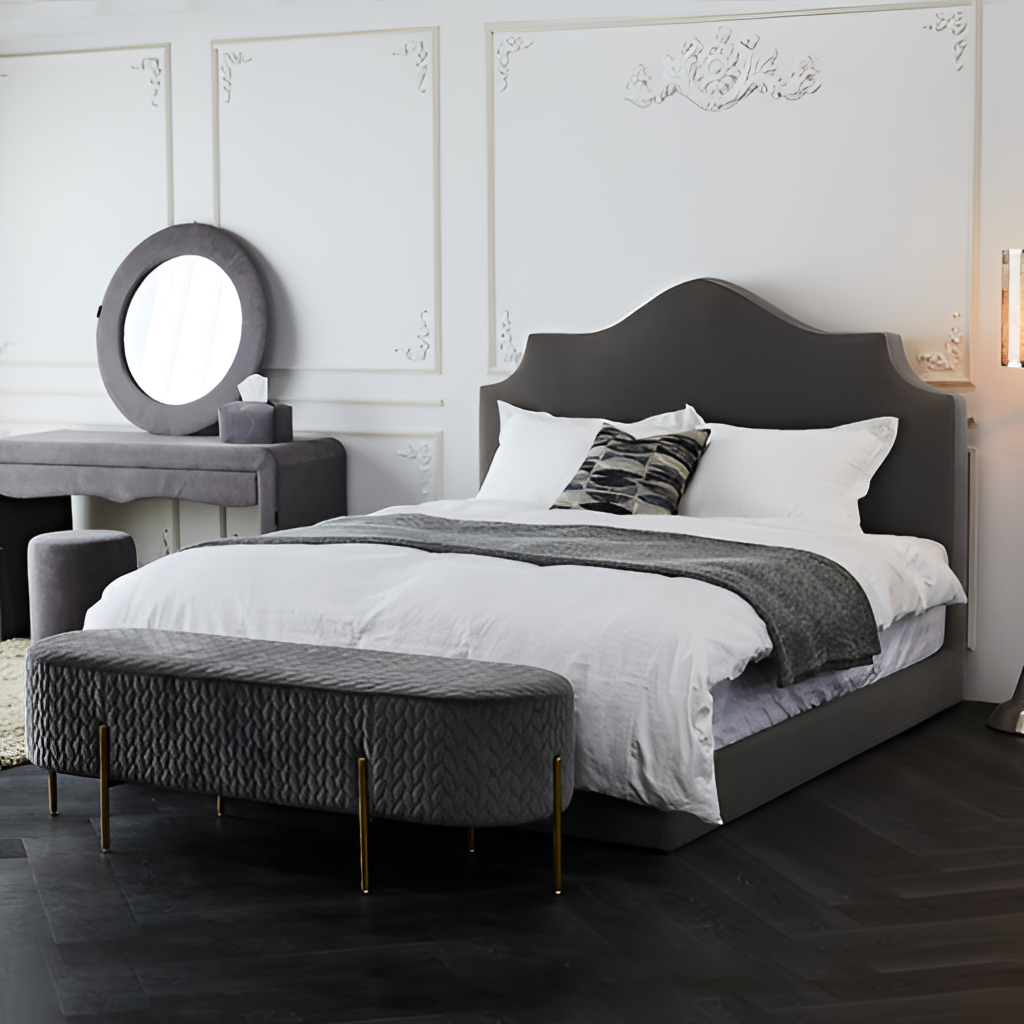
bedroom, gray fabric bed, contemporary, wood flooring, with herringbone pattern, paint wallpaper, with floral pattern